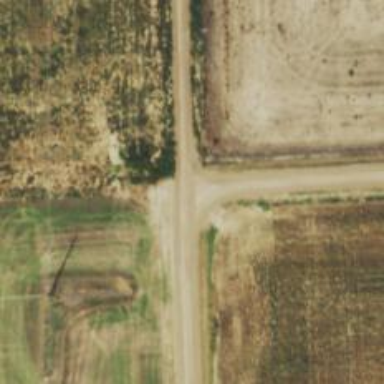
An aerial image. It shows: Track road leading to wind farm.